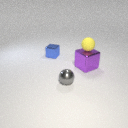
large purple metal cube below small yellow rubber sphere